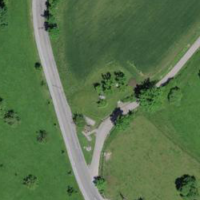
EUNIS habitat code: 24
Species observed at this site:
Filipendula ulmaria